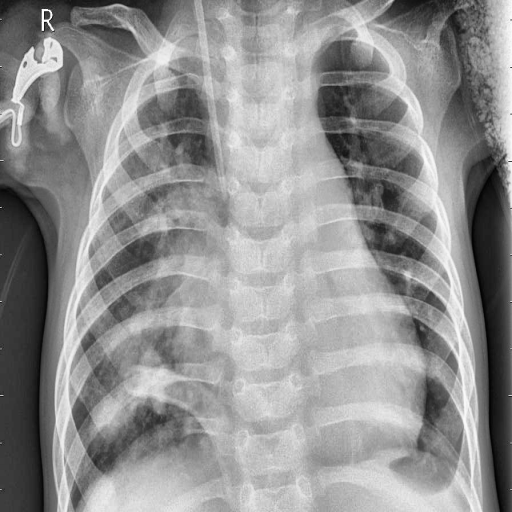
Finding: PNEUMONIA